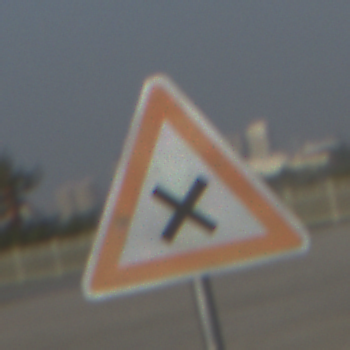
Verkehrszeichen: KreuzungOderEinmuendung
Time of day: SunriseSunset
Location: Outdoor (Urban)
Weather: Clear
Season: NotSpecified
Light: Natural